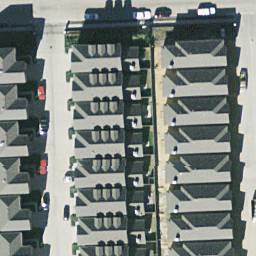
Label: denseresidential